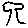
Label: tree